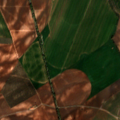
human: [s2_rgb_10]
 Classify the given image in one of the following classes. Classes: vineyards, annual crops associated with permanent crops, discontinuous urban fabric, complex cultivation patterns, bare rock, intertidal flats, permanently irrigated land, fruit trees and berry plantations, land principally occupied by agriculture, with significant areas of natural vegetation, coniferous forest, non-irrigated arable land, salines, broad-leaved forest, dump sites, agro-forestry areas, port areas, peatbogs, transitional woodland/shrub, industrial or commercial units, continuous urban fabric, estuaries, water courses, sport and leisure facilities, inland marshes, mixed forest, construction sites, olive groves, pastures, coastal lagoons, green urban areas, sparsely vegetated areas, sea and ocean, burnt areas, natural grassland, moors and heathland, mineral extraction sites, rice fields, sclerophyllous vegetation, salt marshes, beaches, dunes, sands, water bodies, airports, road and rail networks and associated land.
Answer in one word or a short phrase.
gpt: non-irrigated arable land, permanently irrigated land, olive groves